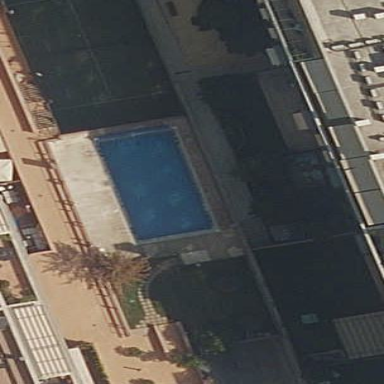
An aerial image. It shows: Swimming pool located in leisure land.